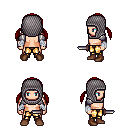
a pixel art fantasy rpg character, male body template, human, light skin, steel arm armor, gold greaves, red twin-tailed hairstyle, chain hood, white cloth bandages, brown shoes, dagger, four views (front, back, left, right), 2x2 character sprite sheet, small pixel art, hard edges, no anti-aliasing